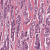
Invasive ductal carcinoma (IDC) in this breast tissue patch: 1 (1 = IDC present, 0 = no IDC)